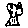
Label: tree